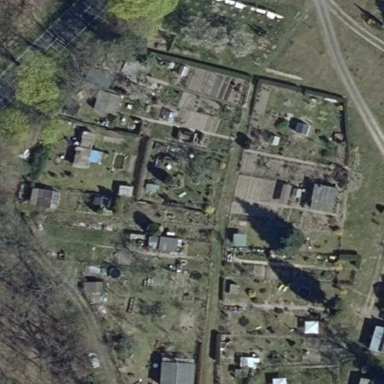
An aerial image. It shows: Allotments area.